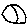
Label: moon